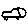
Label: car